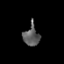
Tissue: prostate
Cell type: T cells
Senescence score: 0.3484
Nuclear area (px): 317
Mean DAPI intensity: 91.495